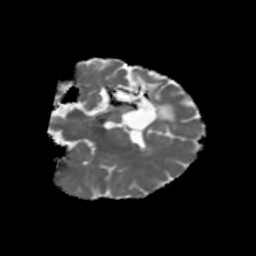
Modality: MD
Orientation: coronal
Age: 44
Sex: female
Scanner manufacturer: siemens
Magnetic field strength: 3 T
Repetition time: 5.47 s
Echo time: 0.0854 s